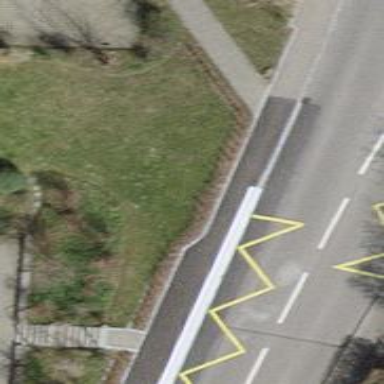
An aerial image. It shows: Hedge barrier.